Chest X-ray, PA view. Patient: 57 years old, sex M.
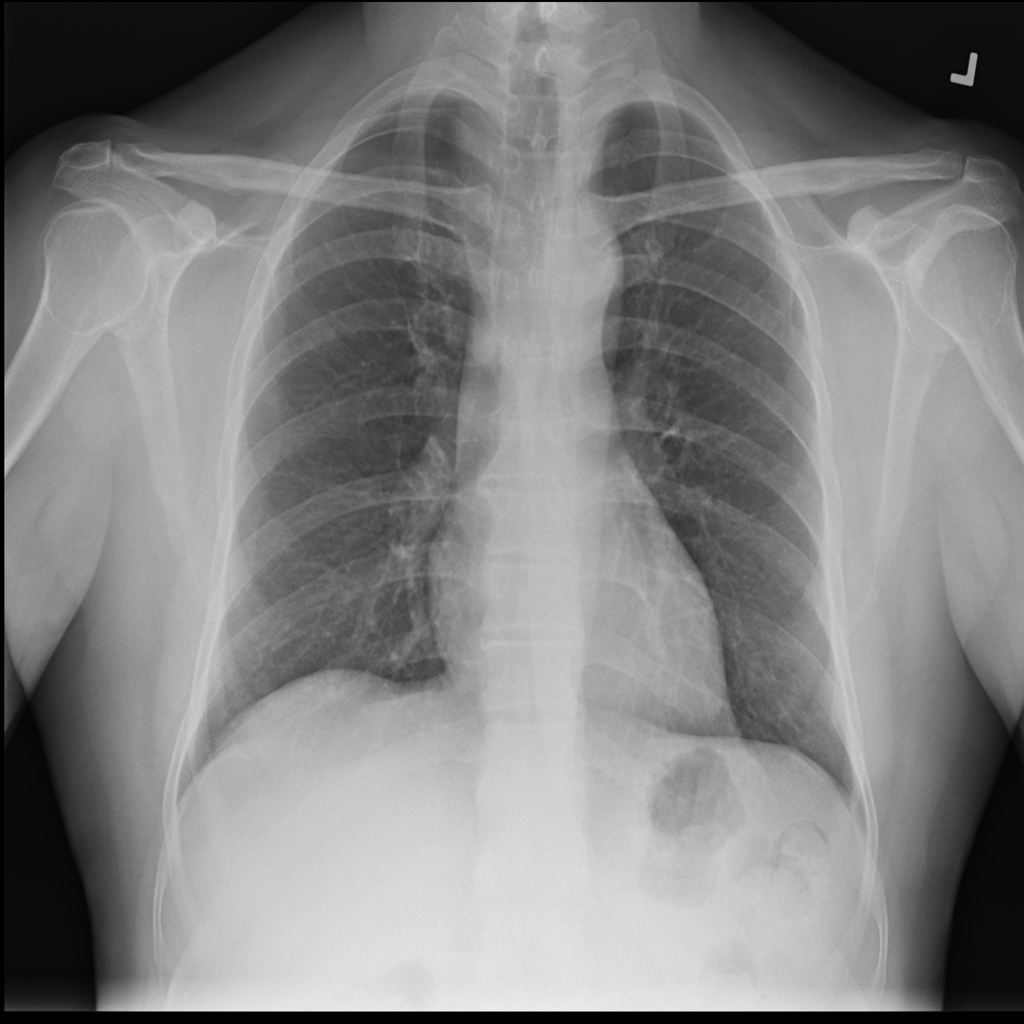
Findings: No Finding